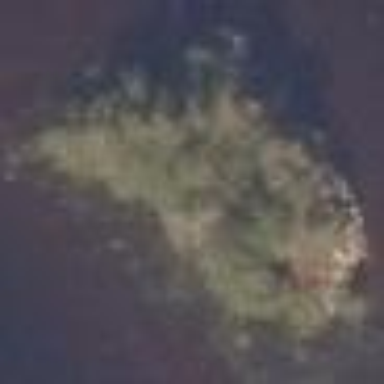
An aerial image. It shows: Islet.